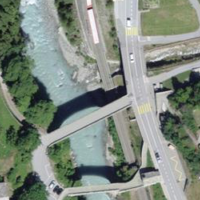
EUNIS habitat code: 55
Species observed at this site:
Ajuga reptans